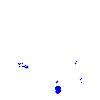
Particle: electron